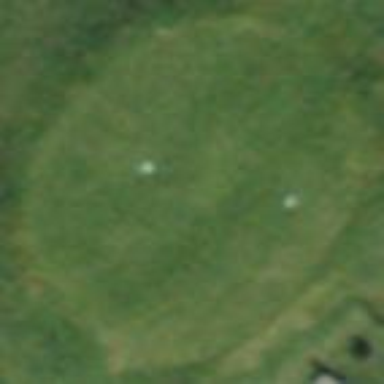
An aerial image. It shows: Grassy area designated as golf tee.